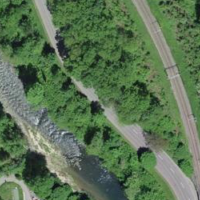
EUNIS habitat code: 25
Species observed at this site:
Falco tinnunculus